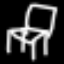
Label: chair